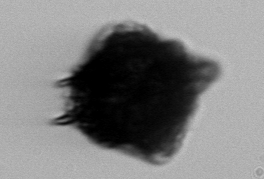
Label: Gonyaulax